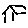
Label: house